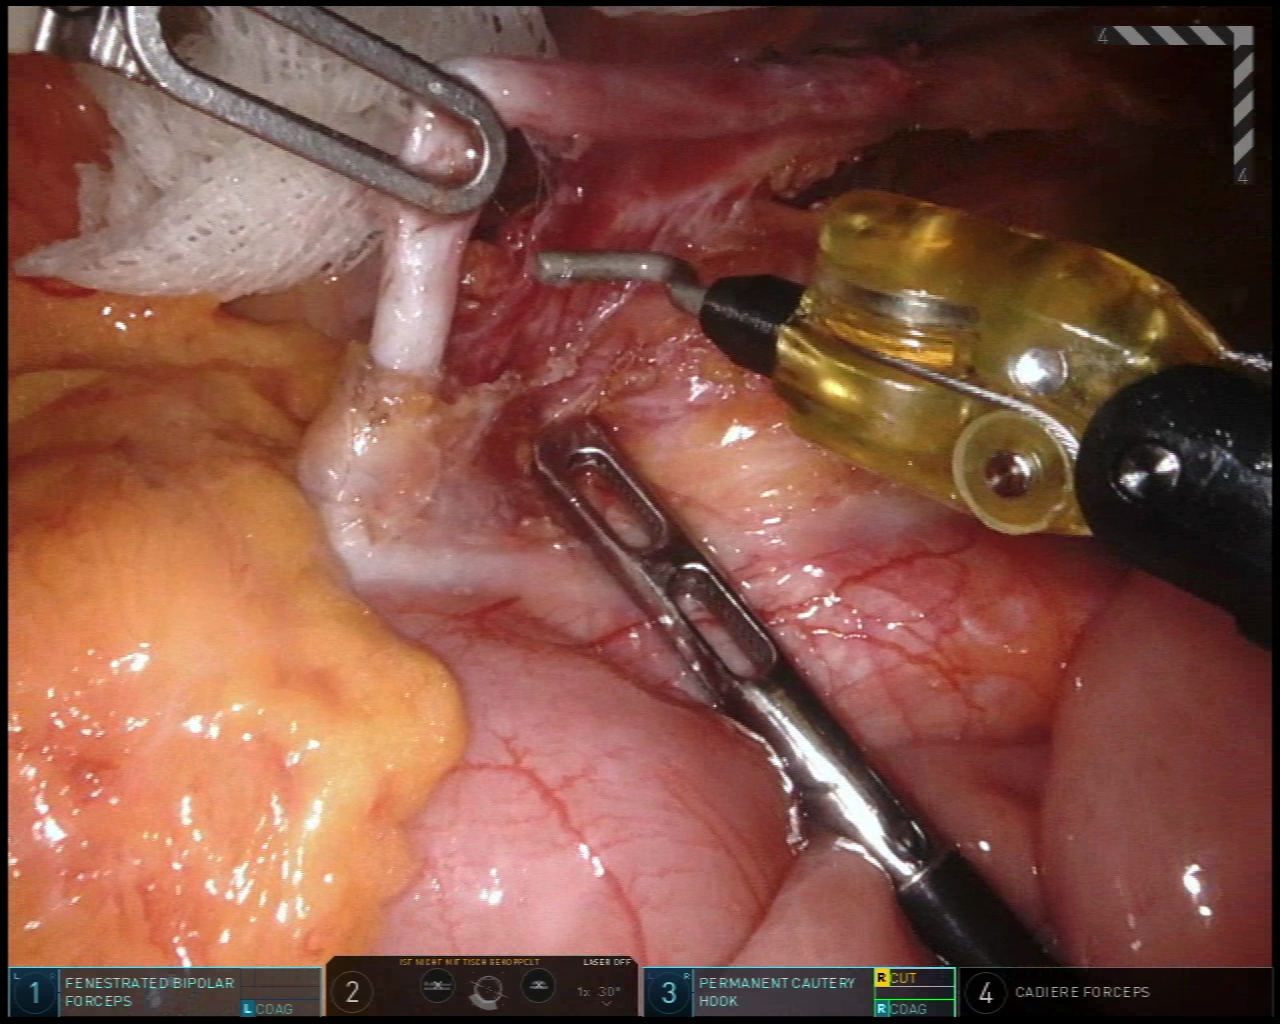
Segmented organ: small_intestine
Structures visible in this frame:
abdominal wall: no
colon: no
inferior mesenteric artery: yes
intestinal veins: no
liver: no
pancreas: no
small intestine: yes
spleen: no
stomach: no
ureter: yes
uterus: no
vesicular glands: no